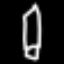
Label: pencil